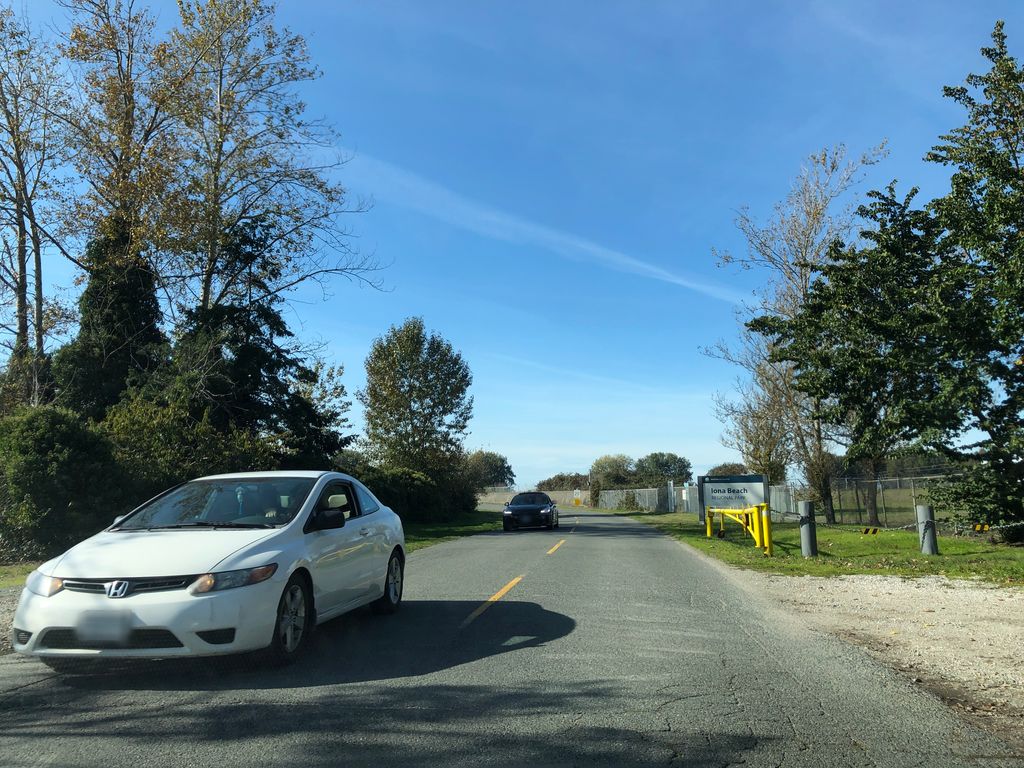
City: vancouver